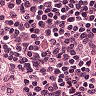
Metastatic tissue present: no